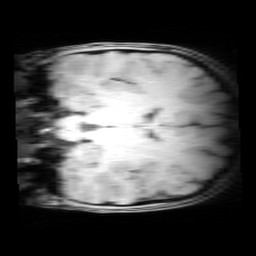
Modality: MP2RAGE
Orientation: coronal
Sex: female
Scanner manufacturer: siemens
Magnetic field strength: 3 T
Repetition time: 5 s
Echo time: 0.00355 s